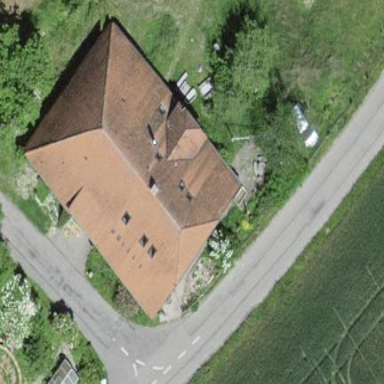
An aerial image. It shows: Farm building.